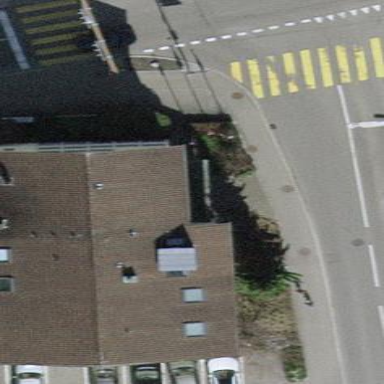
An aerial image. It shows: Hotel building.